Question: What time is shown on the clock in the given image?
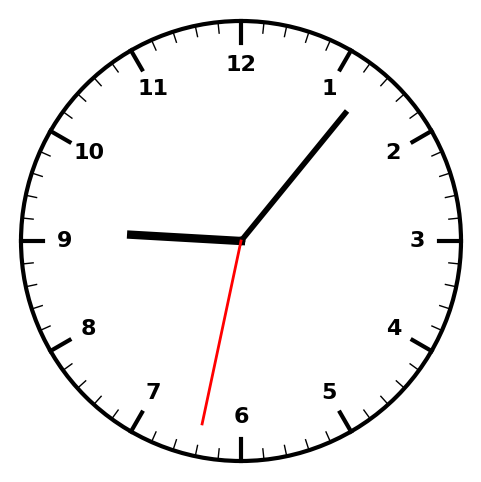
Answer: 09:06:32